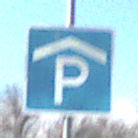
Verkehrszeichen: Parkhaus
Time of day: MorningAfternoon
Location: Outdoor (Nature)
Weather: PartlyCloudy
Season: NotSpecified
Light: Natural